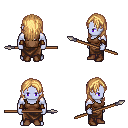
a pixel art fantasy rpg character, male body template, dark elf, purple skin, brown pirate shirt, robe skirt, light blonde long hairstyle, cloth bracers, brown shoes, spear, four views (front, back, left, right), 2x2 character sprite sheet, small pixel art, hard edges, no anti-aliasing